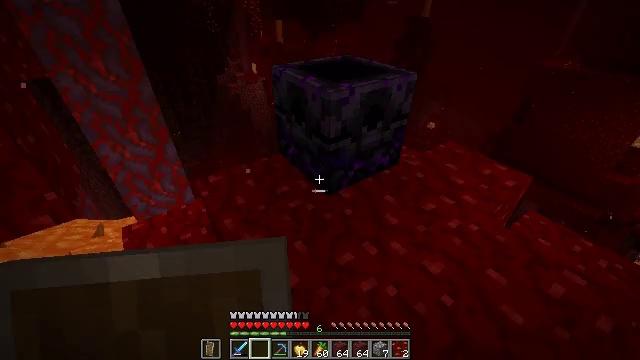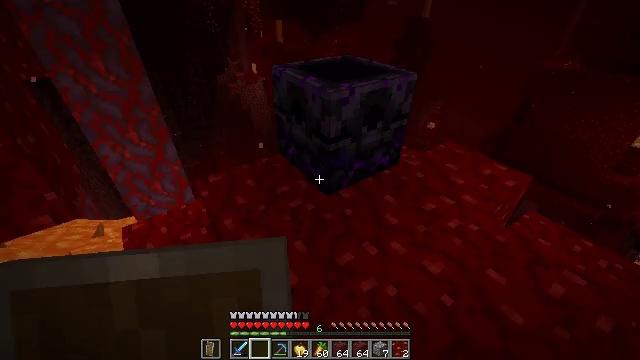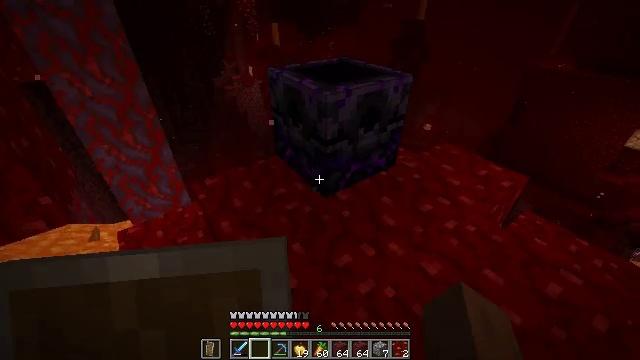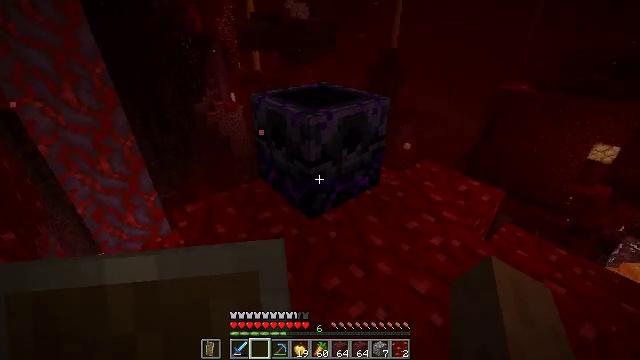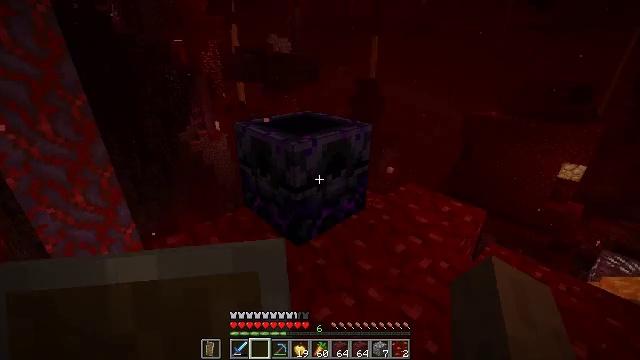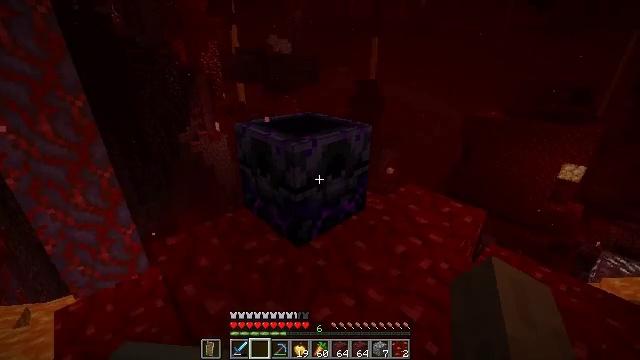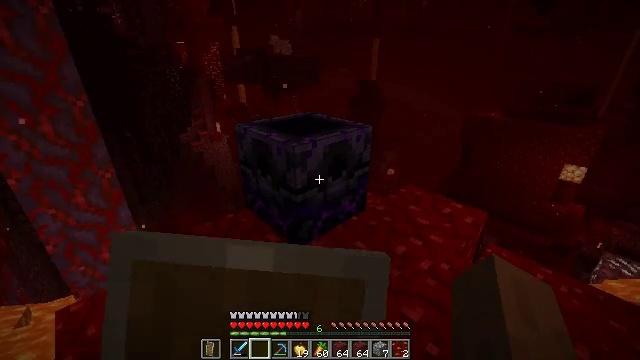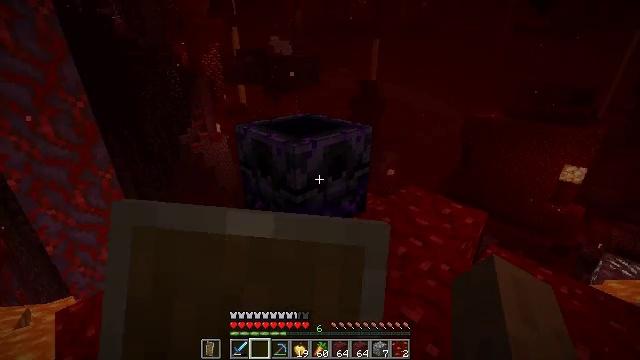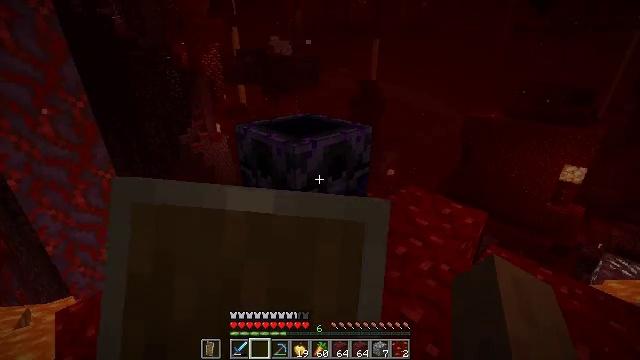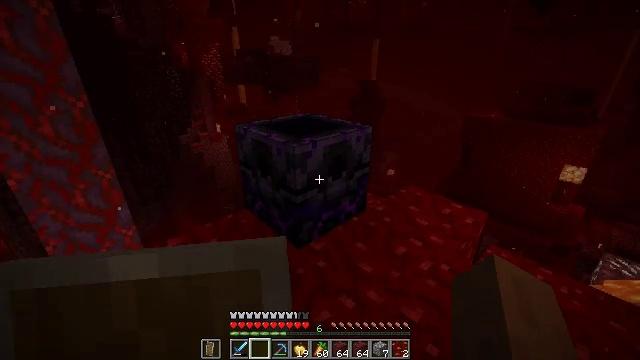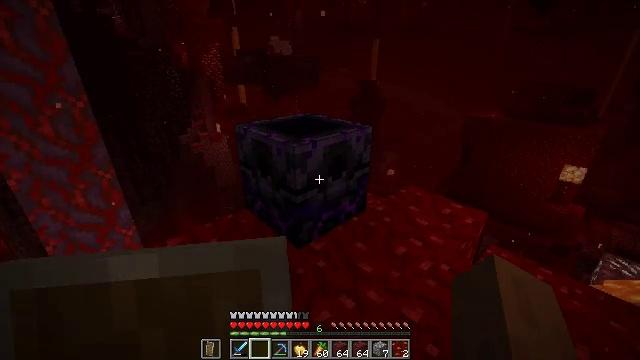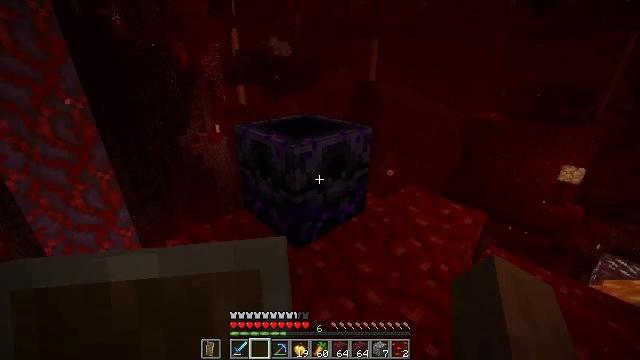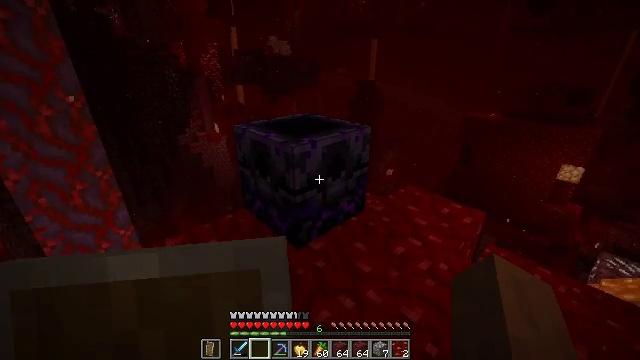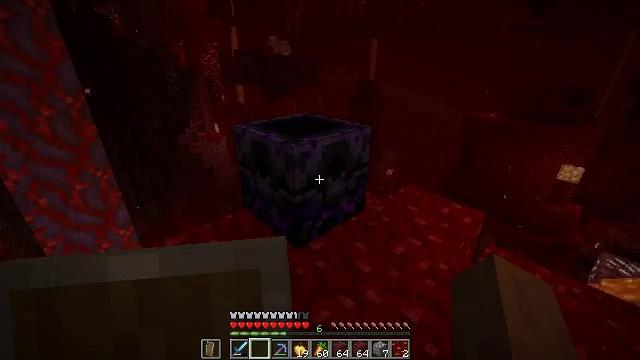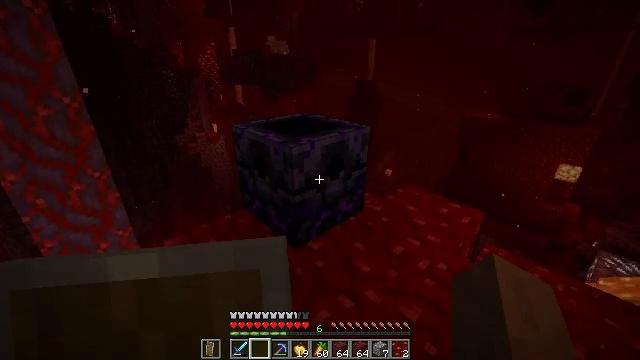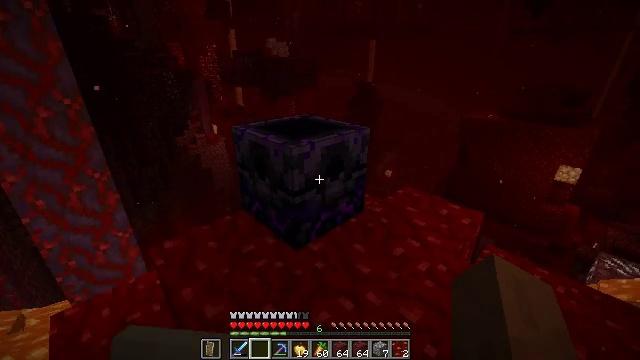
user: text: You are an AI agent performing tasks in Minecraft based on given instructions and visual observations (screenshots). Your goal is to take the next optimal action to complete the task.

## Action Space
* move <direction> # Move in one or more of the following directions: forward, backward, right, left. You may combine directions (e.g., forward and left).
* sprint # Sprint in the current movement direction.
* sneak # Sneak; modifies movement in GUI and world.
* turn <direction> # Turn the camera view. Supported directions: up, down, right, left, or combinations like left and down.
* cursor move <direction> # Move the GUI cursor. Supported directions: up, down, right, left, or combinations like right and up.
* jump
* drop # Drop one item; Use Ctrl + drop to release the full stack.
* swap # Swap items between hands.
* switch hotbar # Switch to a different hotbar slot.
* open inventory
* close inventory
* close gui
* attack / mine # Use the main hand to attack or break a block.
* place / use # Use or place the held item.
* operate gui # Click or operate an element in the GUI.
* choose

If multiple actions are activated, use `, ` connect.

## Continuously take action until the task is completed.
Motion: motion action
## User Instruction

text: Dismantle the respawn anchor.
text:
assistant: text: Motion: no_op
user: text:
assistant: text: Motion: no_op
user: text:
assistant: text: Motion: turn right and up
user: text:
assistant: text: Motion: turn right and up
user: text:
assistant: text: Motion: use / place
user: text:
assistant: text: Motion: use / place
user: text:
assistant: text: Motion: use / place
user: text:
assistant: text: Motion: use / place
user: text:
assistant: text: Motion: no_op
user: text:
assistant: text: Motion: no_op
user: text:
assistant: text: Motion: no_op
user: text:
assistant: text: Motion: no_op
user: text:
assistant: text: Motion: no_op
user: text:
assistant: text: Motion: no_op
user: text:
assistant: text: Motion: use / place
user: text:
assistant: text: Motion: use / place
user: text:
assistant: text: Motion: use / place
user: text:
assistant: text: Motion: no_op
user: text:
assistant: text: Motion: use / place
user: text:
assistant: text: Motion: use / place
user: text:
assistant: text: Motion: no_op
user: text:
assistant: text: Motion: no_op
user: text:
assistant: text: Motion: turn right
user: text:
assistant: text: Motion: turn right
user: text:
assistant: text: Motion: turn right
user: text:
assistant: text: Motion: turn right and up
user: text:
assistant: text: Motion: turn left
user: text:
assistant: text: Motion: no_op
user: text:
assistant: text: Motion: no_op
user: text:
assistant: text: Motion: no_op